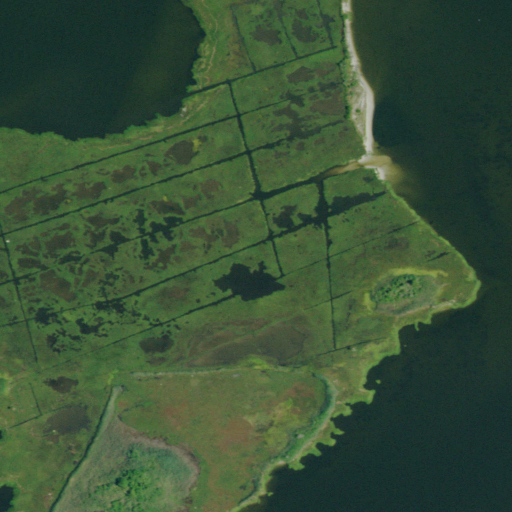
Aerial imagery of island in New Jersey named Herring Island containing herbaceous wetlands, open water, and woody wetlands